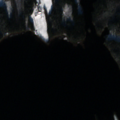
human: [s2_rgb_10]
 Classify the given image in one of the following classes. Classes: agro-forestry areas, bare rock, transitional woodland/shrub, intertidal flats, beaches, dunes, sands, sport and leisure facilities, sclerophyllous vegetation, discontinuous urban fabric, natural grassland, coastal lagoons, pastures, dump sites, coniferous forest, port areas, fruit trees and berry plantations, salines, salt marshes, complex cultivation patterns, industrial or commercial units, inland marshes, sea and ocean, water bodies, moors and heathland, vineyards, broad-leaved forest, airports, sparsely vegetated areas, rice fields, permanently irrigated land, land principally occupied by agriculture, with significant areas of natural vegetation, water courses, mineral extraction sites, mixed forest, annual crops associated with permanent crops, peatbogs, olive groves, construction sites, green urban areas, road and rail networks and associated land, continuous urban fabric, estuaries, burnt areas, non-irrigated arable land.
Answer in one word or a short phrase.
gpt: coniferous forest, mixed forest, water bodies